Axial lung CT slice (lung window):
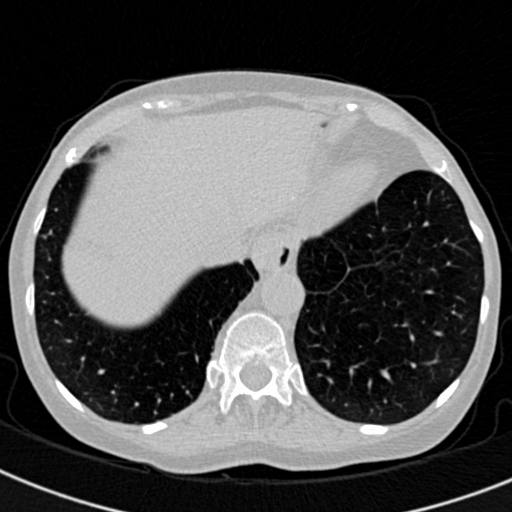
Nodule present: no